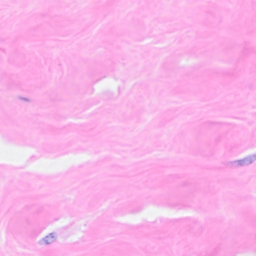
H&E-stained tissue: Breast